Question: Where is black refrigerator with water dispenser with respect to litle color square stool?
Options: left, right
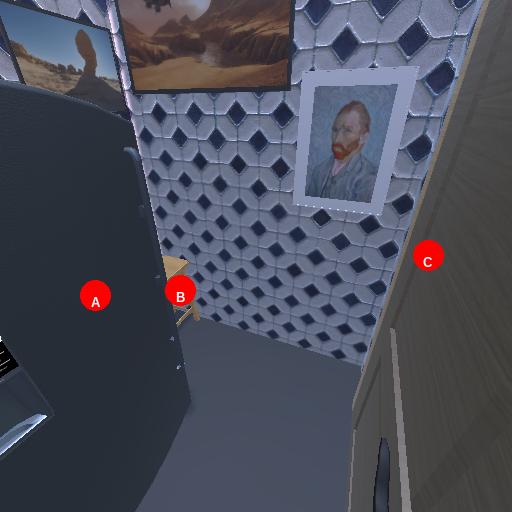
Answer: left